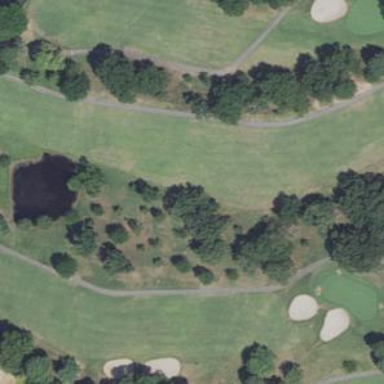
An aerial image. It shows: Golf hole.